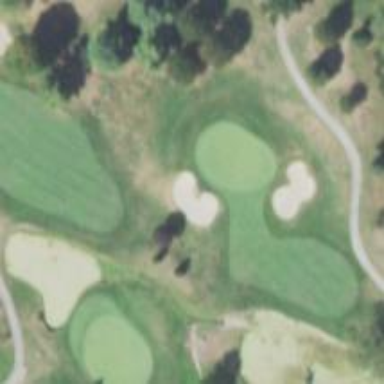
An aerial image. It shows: Golf hole.